Field crop: tomato
Growth stage: 1
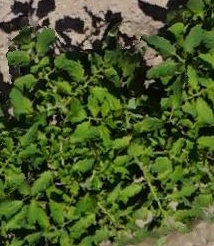
Species: tomato